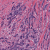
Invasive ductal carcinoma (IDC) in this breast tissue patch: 1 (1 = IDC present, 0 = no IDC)